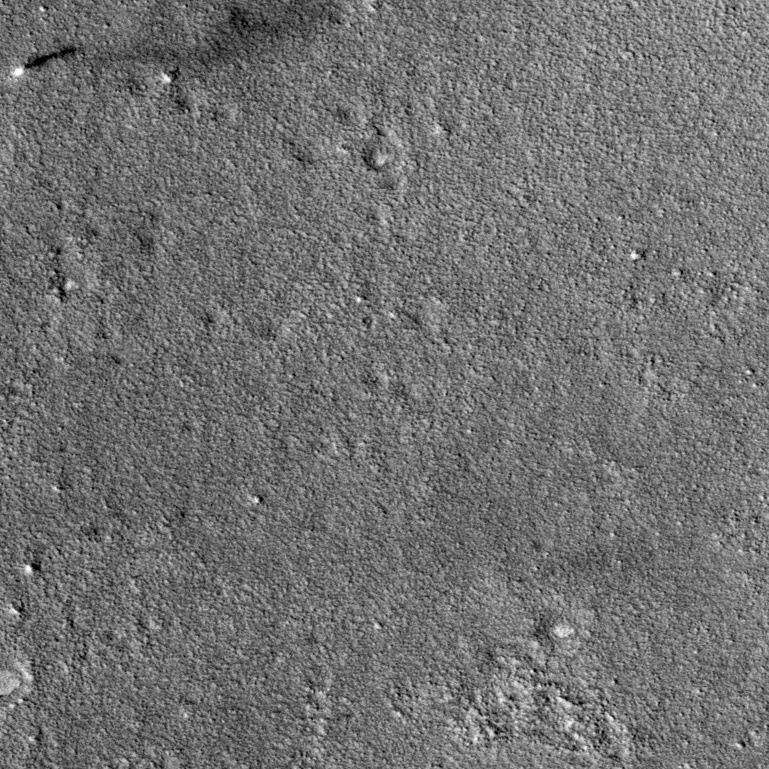
Label: dustdevil